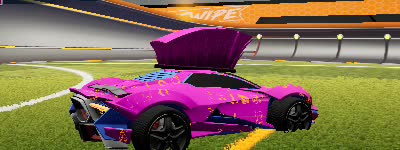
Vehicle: werewolf